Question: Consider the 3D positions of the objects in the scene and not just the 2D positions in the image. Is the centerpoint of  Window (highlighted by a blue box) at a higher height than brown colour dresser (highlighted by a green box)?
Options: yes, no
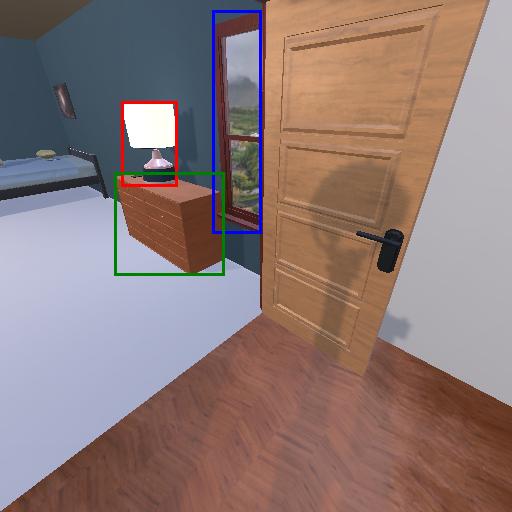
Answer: yes